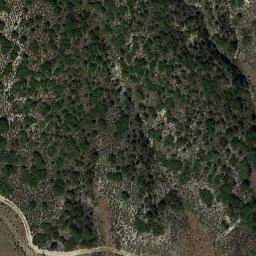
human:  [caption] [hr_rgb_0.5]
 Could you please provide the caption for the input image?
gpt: There are two trees in this desert .

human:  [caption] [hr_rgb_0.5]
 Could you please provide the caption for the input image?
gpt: The chaparral is consist of dense green bushes in the bare land .

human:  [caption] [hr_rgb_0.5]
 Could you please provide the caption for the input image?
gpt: Chaparral is densely distributed on the sand .

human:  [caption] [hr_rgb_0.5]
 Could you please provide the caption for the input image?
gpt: A lot of green chaparrals grow on the wasteland and a dirt road goes through the wasteland .

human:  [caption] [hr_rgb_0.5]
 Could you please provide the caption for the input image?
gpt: The chaparral is uneven but dense .